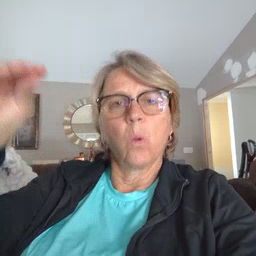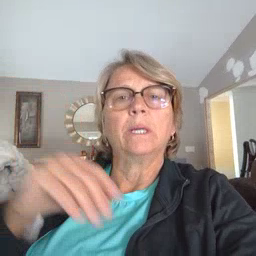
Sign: cowboy